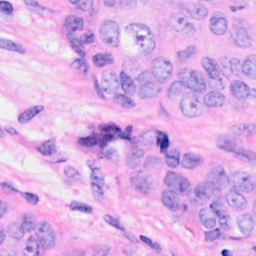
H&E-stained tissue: Breast